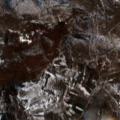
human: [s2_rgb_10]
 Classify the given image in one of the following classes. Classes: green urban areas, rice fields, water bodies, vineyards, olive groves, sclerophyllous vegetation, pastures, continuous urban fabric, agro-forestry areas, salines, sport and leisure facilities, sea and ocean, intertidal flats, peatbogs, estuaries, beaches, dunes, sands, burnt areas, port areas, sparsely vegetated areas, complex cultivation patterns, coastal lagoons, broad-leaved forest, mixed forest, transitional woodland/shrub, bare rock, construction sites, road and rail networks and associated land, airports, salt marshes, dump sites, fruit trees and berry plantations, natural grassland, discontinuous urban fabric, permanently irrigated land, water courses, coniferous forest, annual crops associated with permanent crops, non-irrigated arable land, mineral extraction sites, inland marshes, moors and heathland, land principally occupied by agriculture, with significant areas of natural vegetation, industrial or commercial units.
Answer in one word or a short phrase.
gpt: complex cultivation patterns, land principally occupied by agriculture, with significant areas of natural vegetation, broad-leaved forest, natural grassland